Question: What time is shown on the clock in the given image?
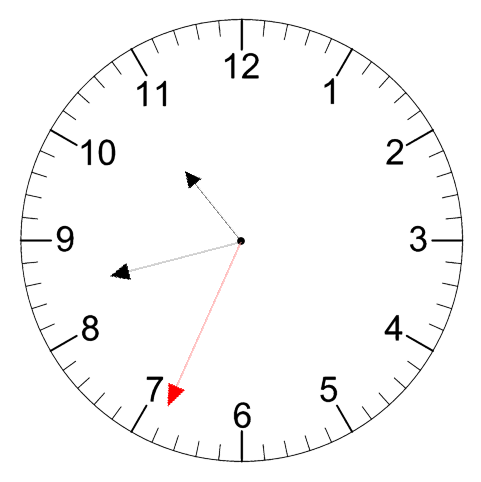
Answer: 10:42:34